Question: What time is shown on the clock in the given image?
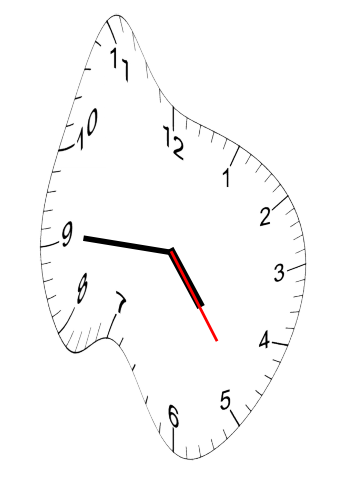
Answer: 04:45:24